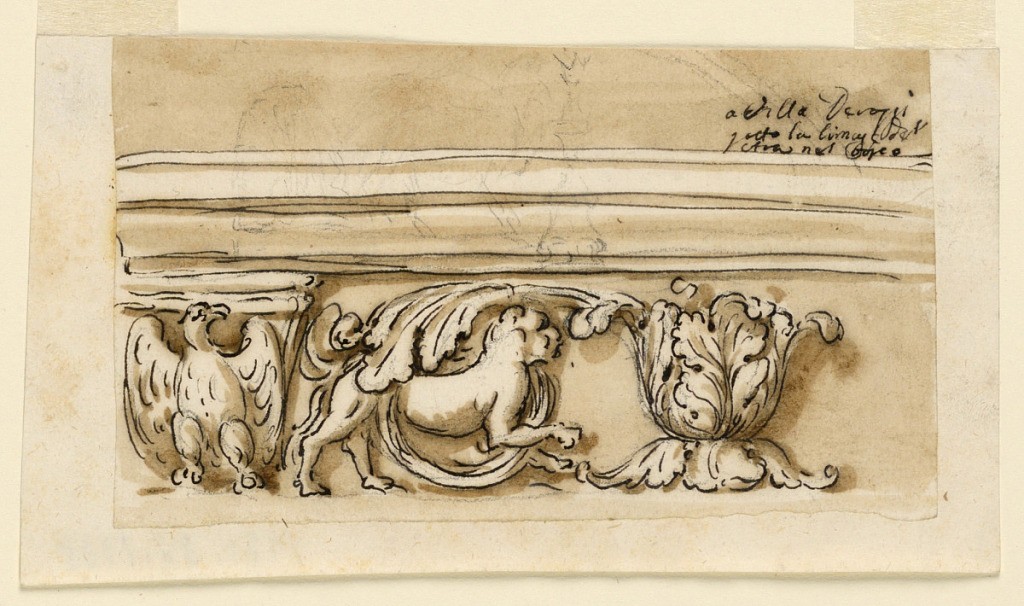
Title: Entablature of an altar in Villa Derossi
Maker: Giuseppe Barberi, Italian, 1746–1809
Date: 1780–1790
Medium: Pen and brown ink, brush and brown wash on off-white laid paper, lined
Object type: Drawing
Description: Above are the cornices of an entablature, with, below, at left, a capital with an eagle in front, and a frieze with a rinceau springing from an acanthus calix. A lion is entwined by the rinceau. The outlines of the cresting -1789 are sketched in graphite in place of the cornices. Caption above, at right: "Villa Derossi / sotto la Cimaze del'Ara nel bosco". Unusual background.